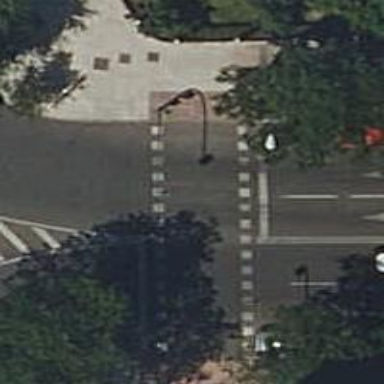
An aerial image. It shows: Traffic signals at road crossing.